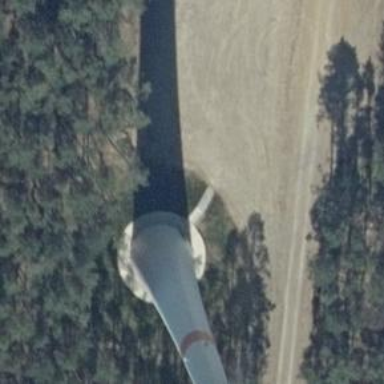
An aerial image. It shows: Wind turbine generating power.